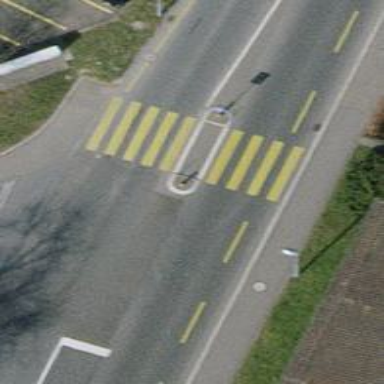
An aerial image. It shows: Zebra crossing on the road.